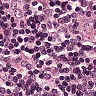
Metastatic tissue present: no